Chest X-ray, PA view. Patient: 66 years old, sex M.
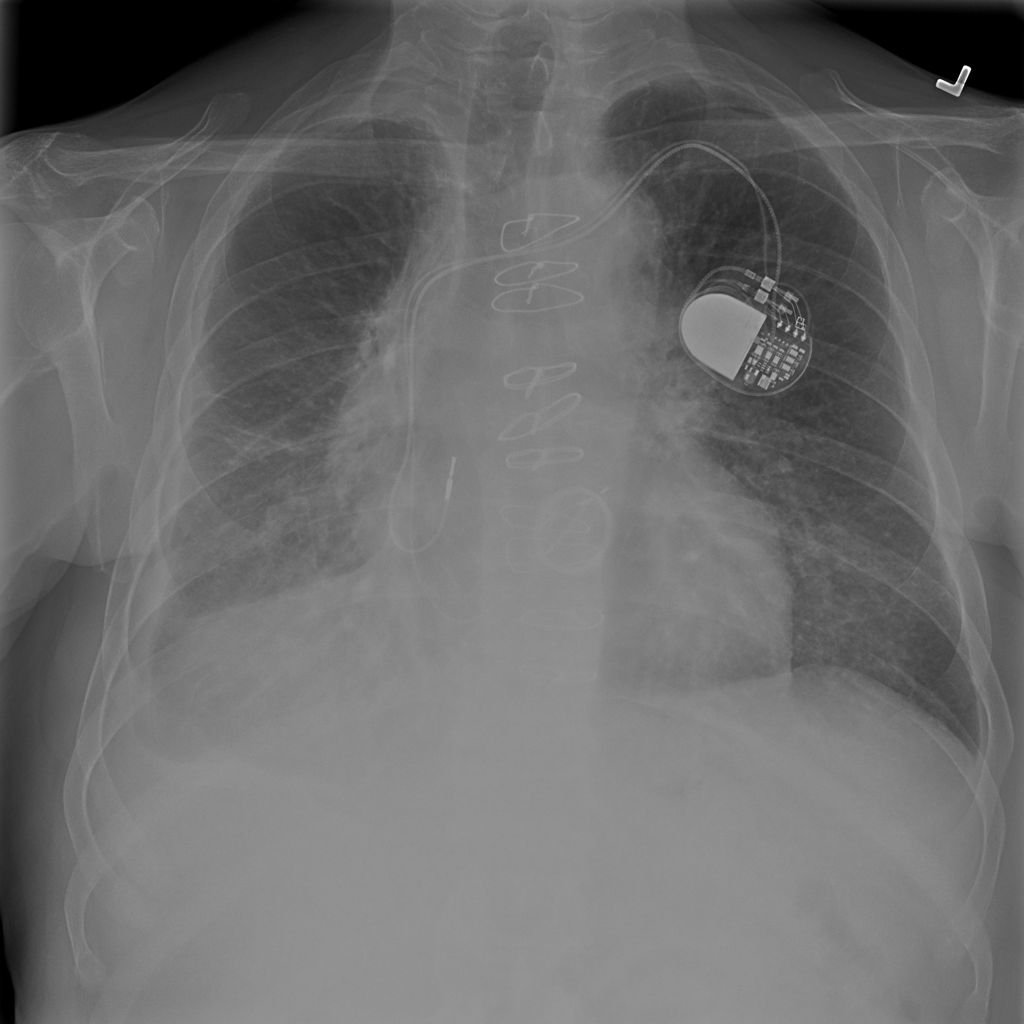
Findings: Effusion, Infiltration